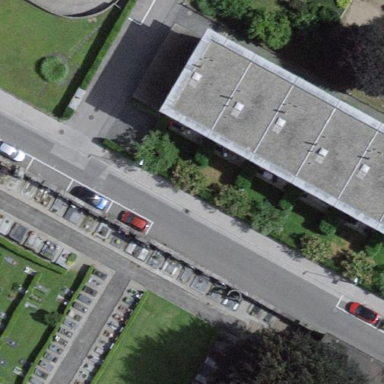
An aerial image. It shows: Parking lane.